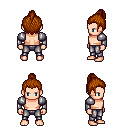
a pixel art fantasy rpg character, male body template, human, light skin, steel arm armor, metal pants, brunette short topknot hairstyle, four views (front, back, left, right), 2x2 character sprite sheet, small pixel art, hard edges, no anti-aliasing